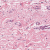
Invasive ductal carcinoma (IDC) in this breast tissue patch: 0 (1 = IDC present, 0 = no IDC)